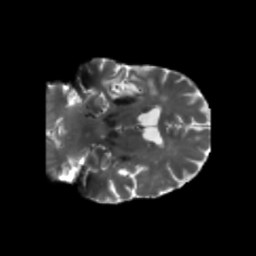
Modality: T2w
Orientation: coronal
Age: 72
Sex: male
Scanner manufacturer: siemens
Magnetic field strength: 3 T
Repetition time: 5.25 s
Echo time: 0.08 s